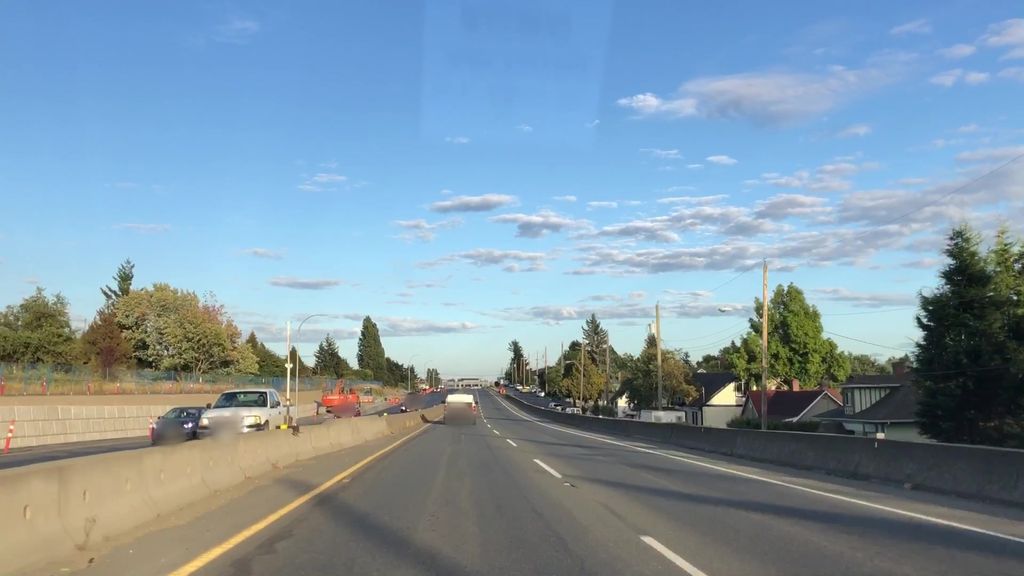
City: victoria